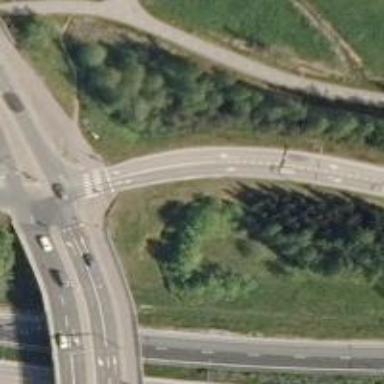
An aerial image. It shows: Trunk link highway with asphalt surface.